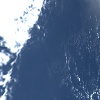
Label: water